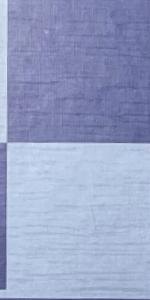
Label: Empty